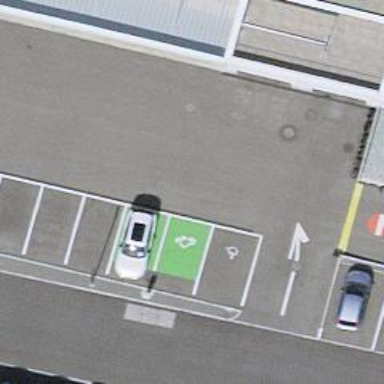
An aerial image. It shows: Parking space designated for charging.